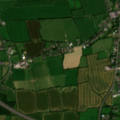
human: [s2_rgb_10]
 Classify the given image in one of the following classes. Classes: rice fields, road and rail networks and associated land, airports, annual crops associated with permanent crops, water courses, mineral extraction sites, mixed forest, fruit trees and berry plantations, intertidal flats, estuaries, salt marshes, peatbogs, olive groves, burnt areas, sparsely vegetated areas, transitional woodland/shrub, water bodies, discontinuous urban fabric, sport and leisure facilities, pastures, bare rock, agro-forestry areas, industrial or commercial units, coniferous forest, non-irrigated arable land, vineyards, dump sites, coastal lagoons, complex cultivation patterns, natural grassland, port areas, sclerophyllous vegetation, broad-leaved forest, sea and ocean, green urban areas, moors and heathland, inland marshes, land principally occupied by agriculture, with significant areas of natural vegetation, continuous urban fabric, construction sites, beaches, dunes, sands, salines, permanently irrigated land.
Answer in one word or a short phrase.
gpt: non-irrigated arable land, pastures